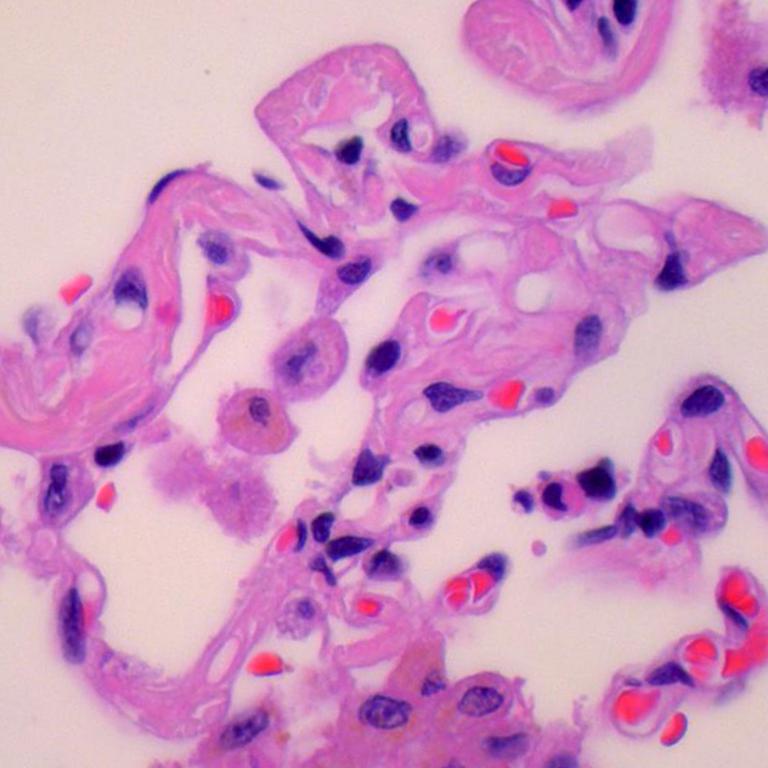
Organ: lung
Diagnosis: benign